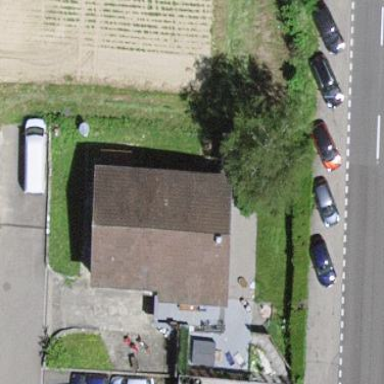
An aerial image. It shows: Residential building.